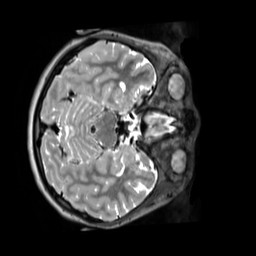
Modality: T2w
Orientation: axial
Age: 10
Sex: female
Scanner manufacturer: siemens
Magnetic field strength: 3 T
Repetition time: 3.2 s
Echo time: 0.408 s